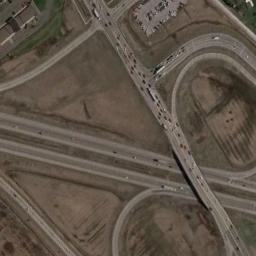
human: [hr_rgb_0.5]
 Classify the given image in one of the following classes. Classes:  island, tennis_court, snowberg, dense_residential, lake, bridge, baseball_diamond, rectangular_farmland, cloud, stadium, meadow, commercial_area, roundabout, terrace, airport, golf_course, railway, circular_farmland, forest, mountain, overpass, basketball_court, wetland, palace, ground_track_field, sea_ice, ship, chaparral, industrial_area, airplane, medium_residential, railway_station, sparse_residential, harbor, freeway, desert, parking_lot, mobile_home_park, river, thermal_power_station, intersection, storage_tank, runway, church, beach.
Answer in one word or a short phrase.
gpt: overpass